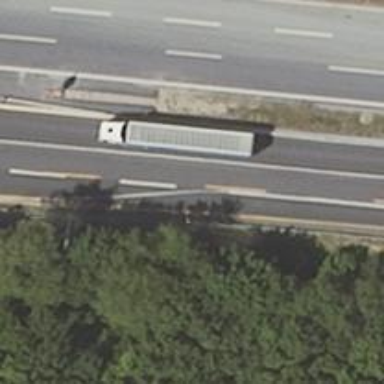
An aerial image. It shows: Asphalt motorway.